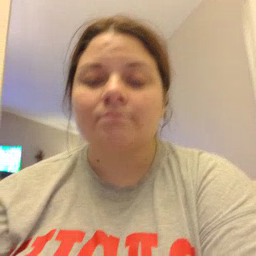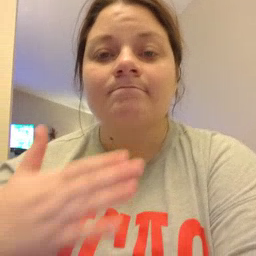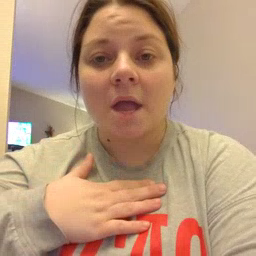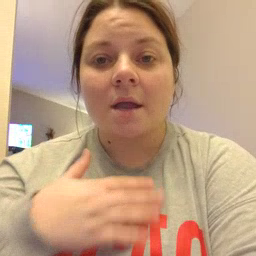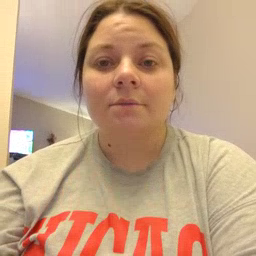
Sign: minemy